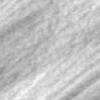
Label: change